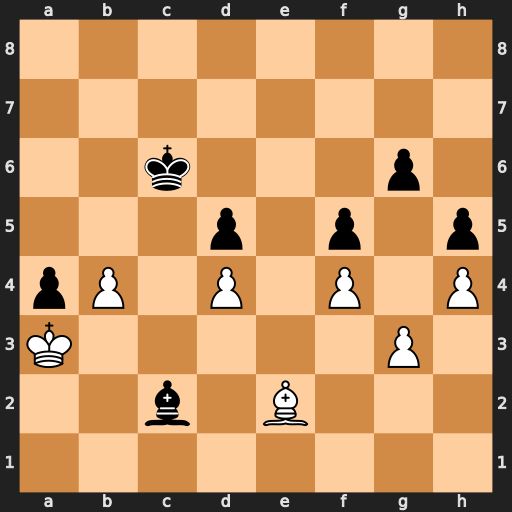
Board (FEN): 8/8/2k3p1/3p1p1p/pP1P1P1P/K5P1/2b1B3/8
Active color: w
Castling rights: -
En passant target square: -
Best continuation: Ba6 Bb3 Bc8